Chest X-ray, PA view. Patient: 40 years old, sex M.
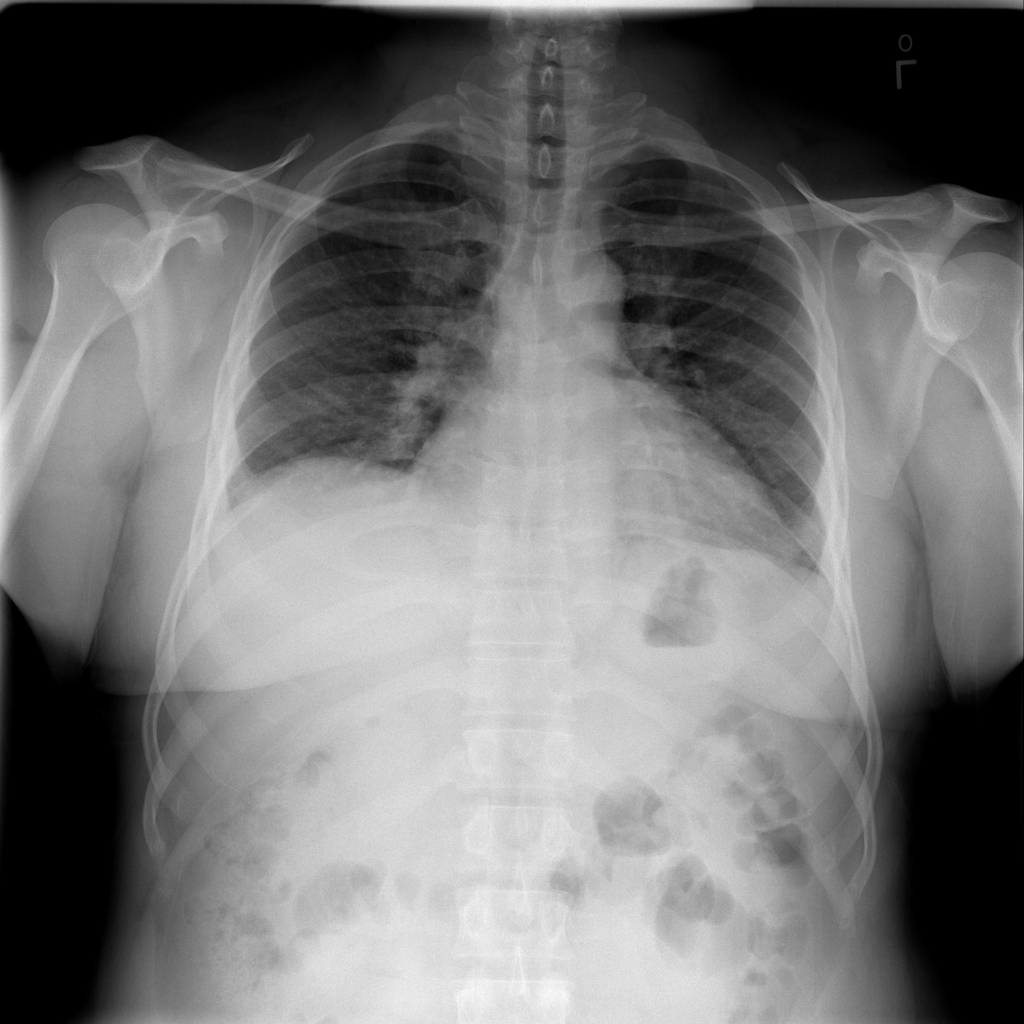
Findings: No Finding